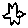
Label: bird